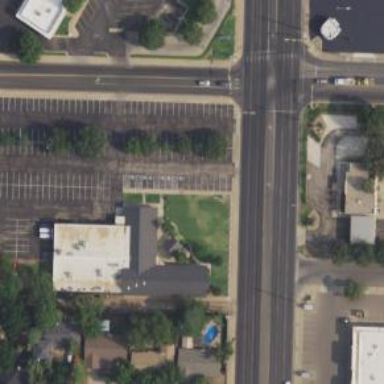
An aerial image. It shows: Parking space.